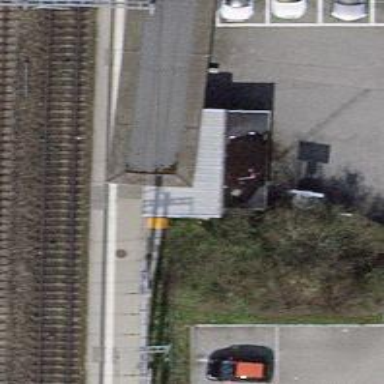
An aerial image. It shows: Halt on the railway.